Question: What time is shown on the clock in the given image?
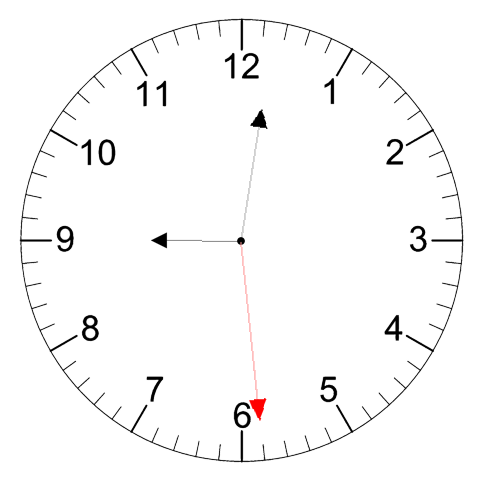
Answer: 09:01:29